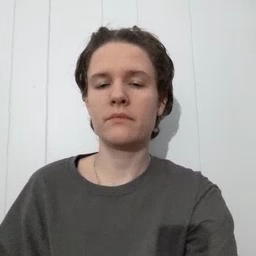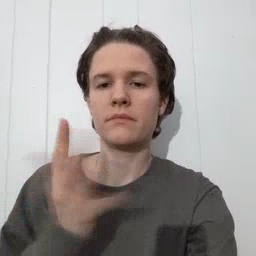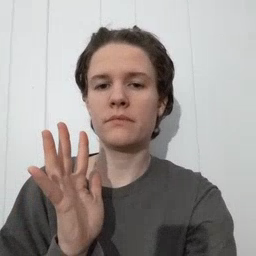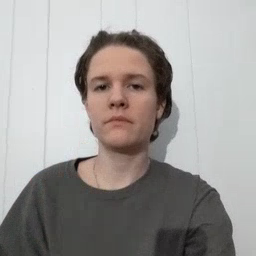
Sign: finish